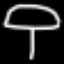
Label: mushroom